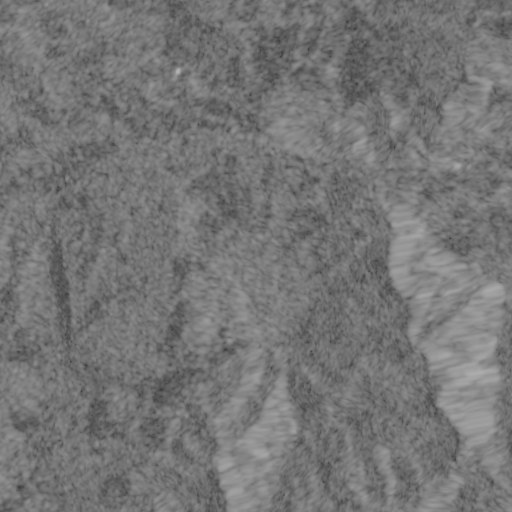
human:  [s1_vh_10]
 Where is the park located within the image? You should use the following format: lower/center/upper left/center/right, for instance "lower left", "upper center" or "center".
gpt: The park is located in the upper right of the image.
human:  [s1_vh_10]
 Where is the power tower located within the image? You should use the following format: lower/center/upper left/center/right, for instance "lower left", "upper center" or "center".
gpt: The power tower is located in the upper center of the image.
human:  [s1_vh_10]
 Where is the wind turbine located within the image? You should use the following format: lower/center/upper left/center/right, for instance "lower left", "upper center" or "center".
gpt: The wind turbine is located in the lower left of the image.
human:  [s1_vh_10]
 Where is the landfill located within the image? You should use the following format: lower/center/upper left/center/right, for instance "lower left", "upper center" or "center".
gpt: There is no landfill in the image.

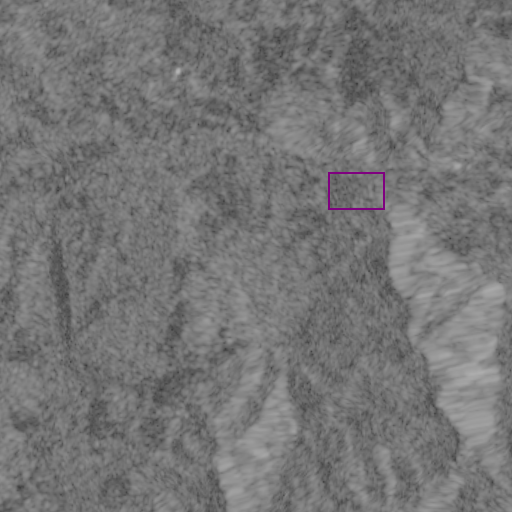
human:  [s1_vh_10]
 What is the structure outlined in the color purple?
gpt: The structure outlined in purple is a crop field.
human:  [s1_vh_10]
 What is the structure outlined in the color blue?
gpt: There is no blue outline.